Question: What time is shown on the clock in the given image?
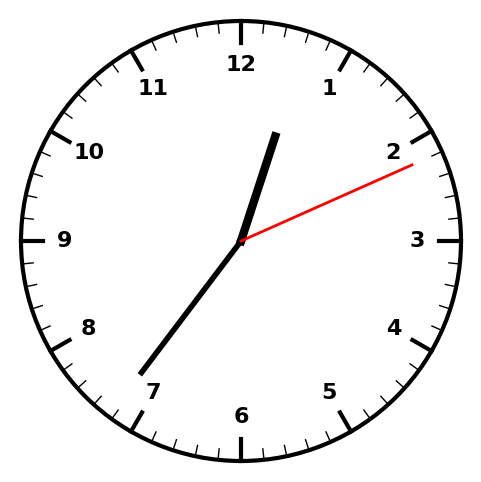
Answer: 12:36:11